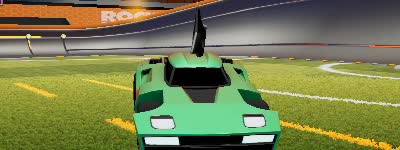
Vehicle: breakout